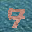
Label: 7